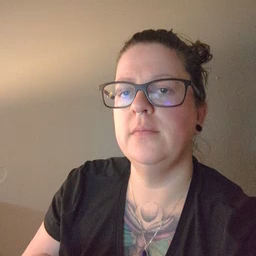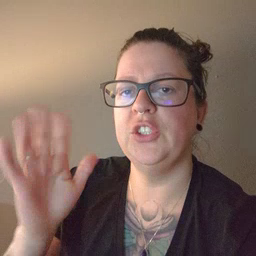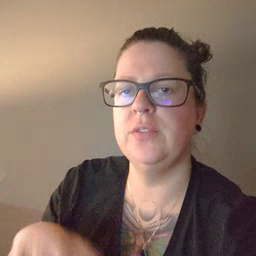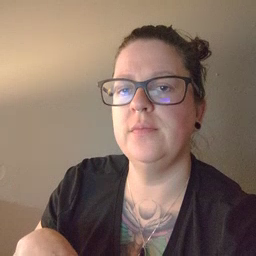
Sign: finish